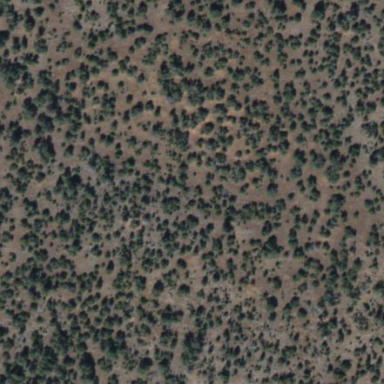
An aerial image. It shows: Area covered in scrub vegetation.